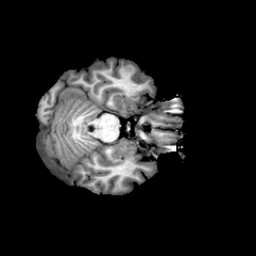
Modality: T1w
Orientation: axial
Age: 18
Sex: female
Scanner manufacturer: philips
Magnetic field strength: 3 T
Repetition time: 0.0082 s
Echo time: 0.0037 s